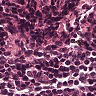
Metastatic tissue present: no